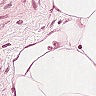
Metastatic tissue present: no